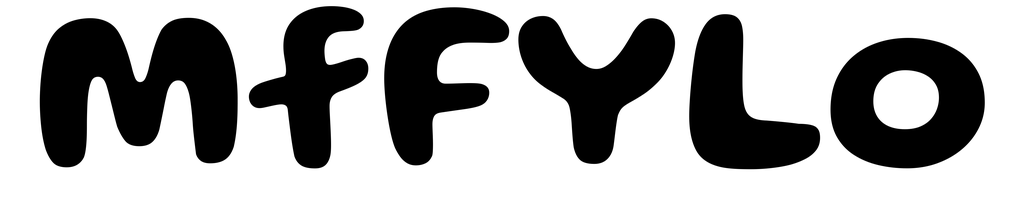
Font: Gluten_SemiBold